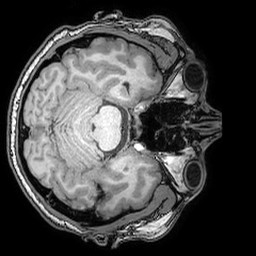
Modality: T1w
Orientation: axial
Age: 25
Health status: ill
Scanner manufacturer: philips
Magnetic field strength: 3 T
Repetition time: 0.007 s
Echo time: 0.0035 s